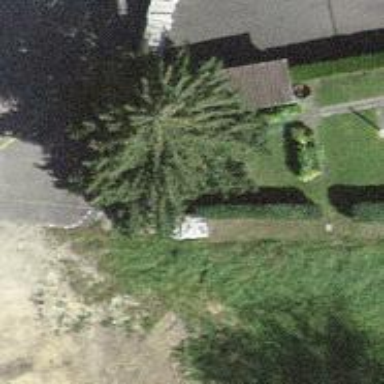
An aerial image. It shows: Single tag "natural: tree."